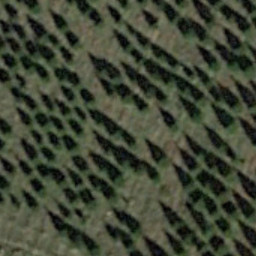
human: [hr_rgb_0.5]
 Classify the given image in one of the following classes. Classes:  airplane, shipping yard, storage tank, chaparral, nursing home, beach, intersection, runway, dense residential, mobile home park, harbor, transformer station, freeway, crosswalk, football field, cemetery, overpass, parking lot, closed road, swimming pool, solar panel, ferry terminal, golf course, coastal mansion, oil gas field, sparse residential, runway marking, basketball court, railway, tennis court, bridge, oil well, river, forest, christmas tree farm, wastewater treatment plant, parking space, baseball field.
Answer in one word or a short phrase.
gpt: christmas tree farm